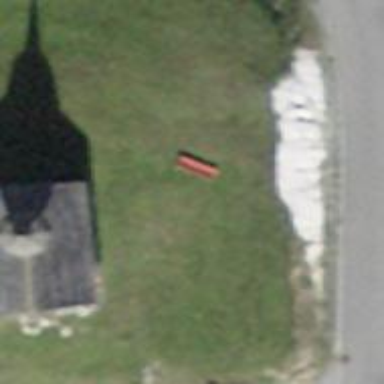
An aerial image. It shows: Red bench.